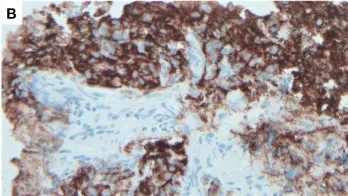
Pathology evaluation of a liver biopsy sample showed a poorly differentiated carcinoma, growing in nests or trabecular patterns without gland formation or keratinization and morphologically resembling large-cell neuroendocrine carcinoma. The tumor was positive for chromogranin.
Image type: pathology (immunostaining)